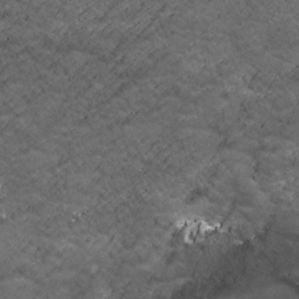
Label: non_frost